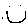
Label: smiley face